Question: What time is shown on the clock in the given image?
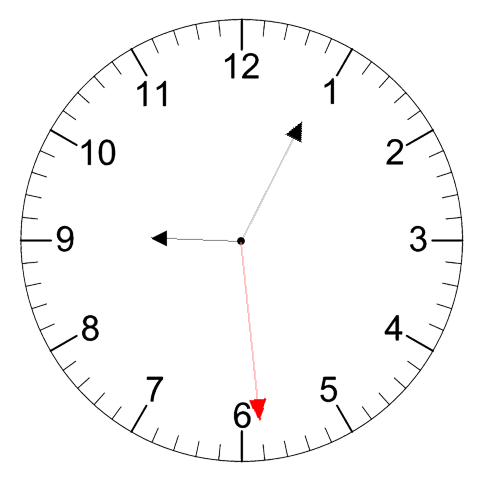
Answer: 09:04:29